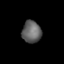
Tissue: lung
Cell type: Epithelial cells
Senescence score: 0.6738
Nuclear area (px): 415
Mean DAPI intensity: 97.28